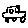
Label: car